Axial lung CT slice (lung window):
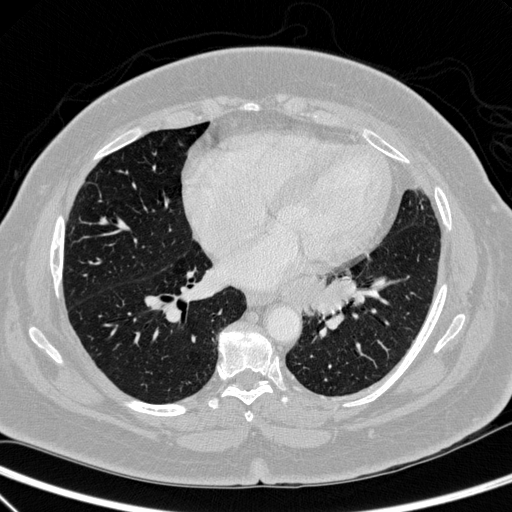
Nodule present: no